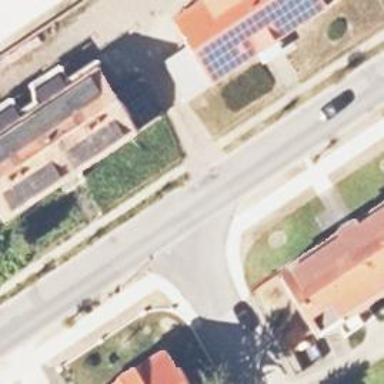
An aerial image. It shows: Residential road with asphalt surface.